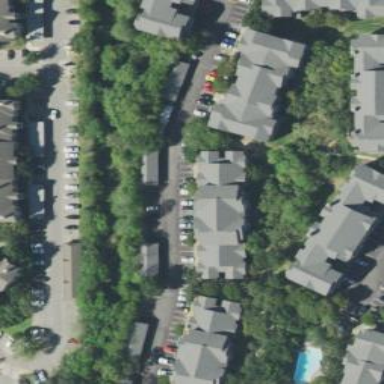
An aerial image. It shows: Residential area with apartments.